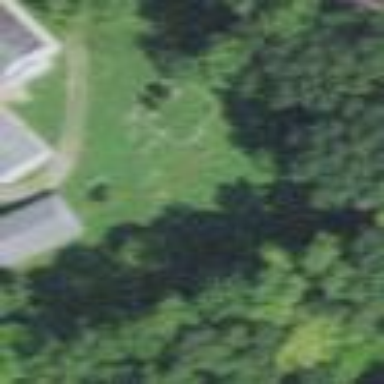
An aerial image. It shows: Graveyard used as cemetery.